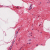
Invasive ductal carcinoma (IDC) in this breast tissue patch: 0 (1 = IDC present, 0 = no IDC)